Question: I've been playing around with Scons on OSX and I'm trying to make a Shared Library (.dll, .so, .dylib).
It's all worked perfectly except for one thing that is really annoying me, it adds 'lib' in front of the library name. For example, I choose the name and it becomes . I cannot work out why Scons does this and it is driving me mad.

The code I am using is:
'''
# -*- coding: utf-8 -*-
import os
SourceList = ['Window.cpp']
env = Environment(ENV = os.environ)
#Libraries we are using
Targets = 'WL'
libraries = ['SDL2']
#Paths to the libraries and include paths
Paths = ['/usr/local/lib', '/usr/local/include']
Export('SourceList env libraries Paths Targets')
SConscript('src/SConscript', variant_dir='bin', duplicate=0)
'''
and
'''
Import('SourceList env libraries Paths Targets')
SharedLibrary(target = Targets,source = SourceList,LIBS = libraries, LIBPATH=Paths)
'''
I'm not super knowledgeable about how shared libraries work so I don't know if I could just change the name after it's compiled. But I would like it to just not add in letters
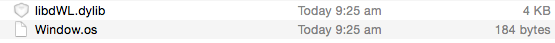
Answer: In each environment, SCons uses variables to specify the prefixes and suffixes of things like libraries and programs. These variables get initialized, based on the detected platform that it's currently running on...but you can simply overwrite this setting after the call of the Environment() constructor:
'''
env = Environment()
env['SHLIBPREFIX'] = ''
'''
For "darwin"-like systems, SCons calls the standard "posix" initialization first...that's where the default "lib" prefix comes from.
Tip: You can treat an Environment very much like a dictionary (hash map), and set its values how you need them to be. For displaying its current contents you can use the Dump() method:
'''
print env.Dump()
'''
in a SConstruct/SConscript which gives you a full listing of the defined variables.
You can find a list of standard variables in the MAN page ( <URL>.